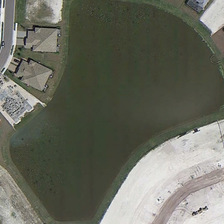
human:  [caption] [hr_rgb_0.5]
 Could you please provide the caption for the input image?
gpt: a pond with many spring green lawn surrounded in it .

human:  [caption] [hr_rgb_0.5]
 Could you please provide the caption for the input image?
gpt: many white snow on the ground and roof while surround the pond .

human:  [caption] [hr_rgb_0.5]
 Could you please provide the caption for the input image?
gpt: some houses with dull gray roof and some houses with sown on roof in it .

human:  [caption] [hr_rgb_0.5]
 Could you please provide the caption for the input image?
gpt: is a irregular rectangle pond with moss green water in the middle .

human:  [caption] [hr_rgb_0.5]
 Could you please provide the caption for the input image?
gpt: several buildings are around an almost rectangular pond .